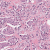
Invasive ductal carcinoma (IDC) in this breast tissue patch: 1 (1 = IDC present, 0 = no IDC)